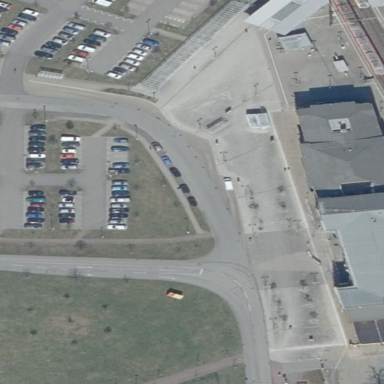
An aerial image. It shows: Pedestrian area with paving stones.